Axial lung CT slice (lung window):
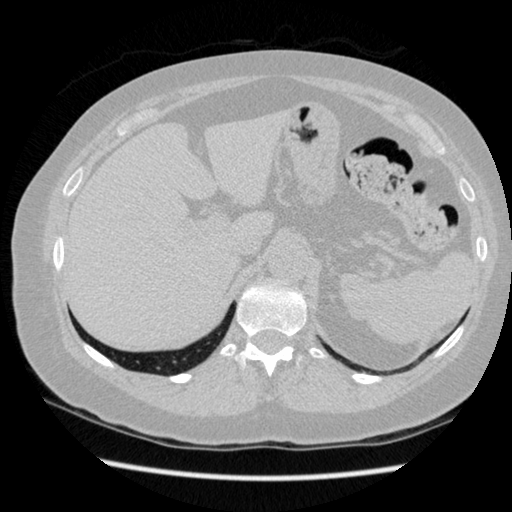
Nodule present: no